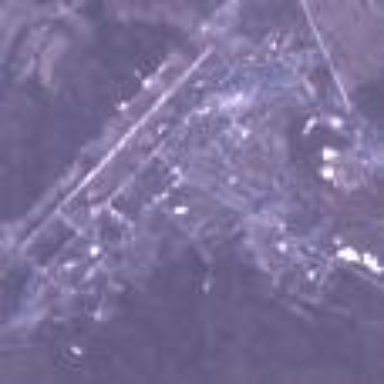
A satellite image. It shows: Aerodrome that serves as military airfield.